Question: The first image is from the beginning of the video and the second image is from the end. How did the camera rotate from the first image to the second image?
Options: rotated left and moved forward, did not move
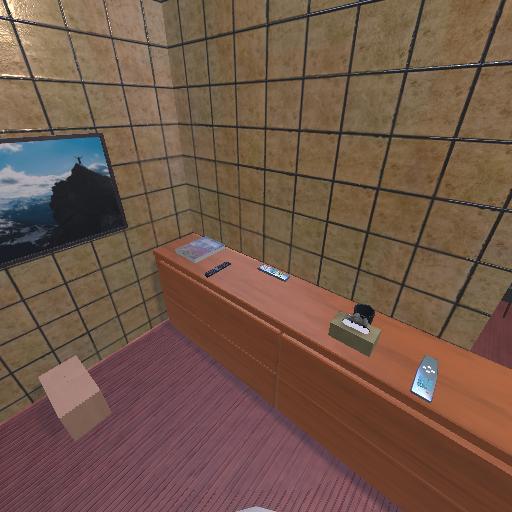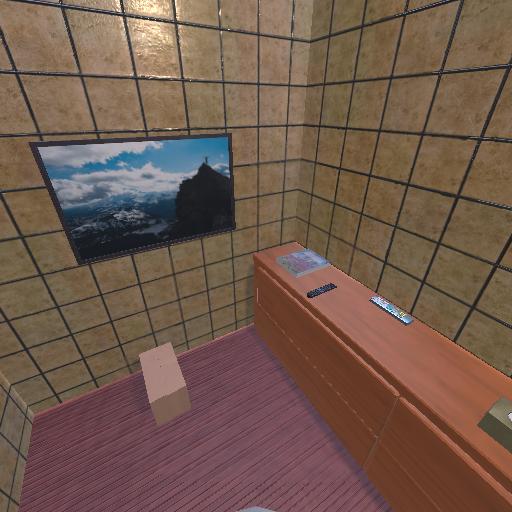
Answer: rotated left and moved forward